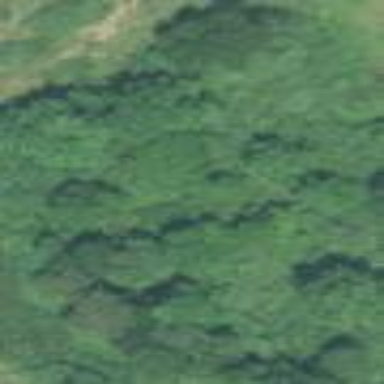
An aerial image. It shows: Serene woodland landscape.